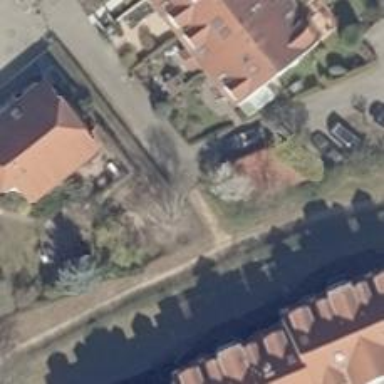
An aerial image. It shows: Compacted footway.